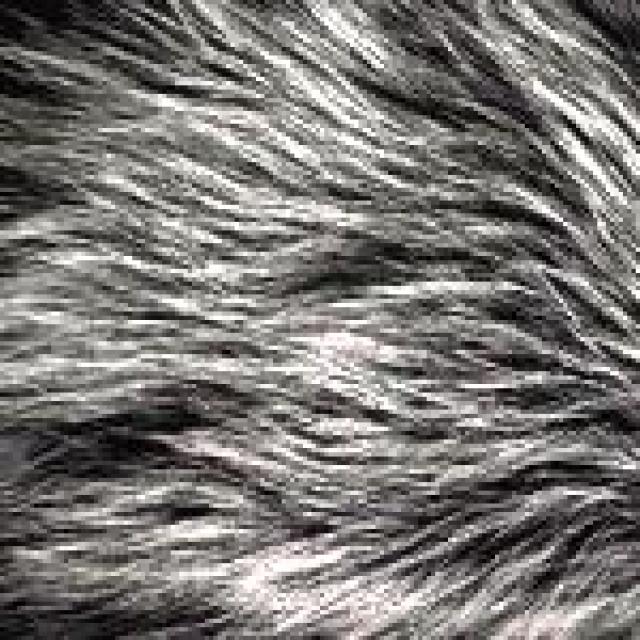
Healthy canine skin — no visible lesions, inflammation, or abnormalities. The skin and coat appear normal.